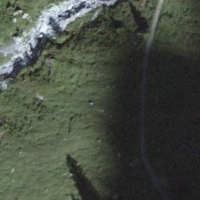
EUNIS habitat code: 24
Species observed at this site:
Pimpinella major
Dryas octopetala